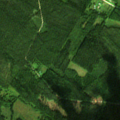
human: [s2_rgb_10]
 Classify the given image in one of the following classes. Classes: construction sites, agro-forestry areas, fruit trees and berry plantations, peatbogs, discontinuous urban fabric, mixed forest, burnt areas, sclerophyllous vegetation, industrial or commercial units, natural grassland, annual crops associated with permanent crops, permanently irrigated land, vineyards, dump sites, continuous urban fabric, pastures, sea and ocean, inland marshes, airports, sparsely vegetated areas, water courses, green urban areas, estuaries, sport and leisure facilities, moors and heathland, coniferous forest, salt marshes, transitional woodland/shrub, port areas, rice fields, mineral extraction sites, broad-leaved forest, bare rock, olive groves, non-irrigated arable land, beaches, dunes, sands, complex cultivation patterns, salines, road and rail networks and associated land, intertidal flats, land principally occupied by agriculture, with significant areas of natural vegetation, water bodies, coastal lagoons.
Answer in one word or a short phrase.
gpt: coniferous forest, mixed forest